二年级 · 画法几何学
他们分别看到的是车的哪一面。

(1)

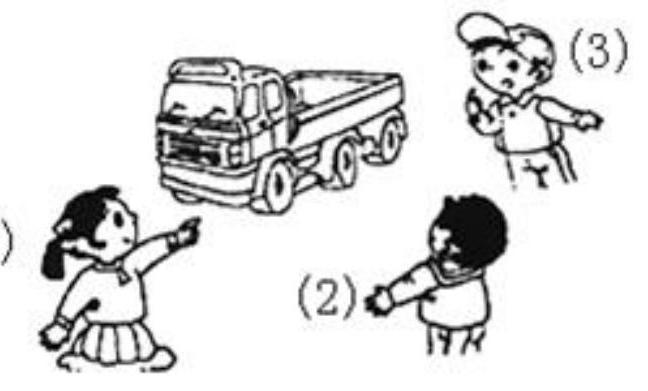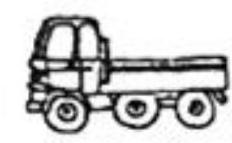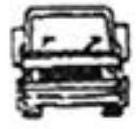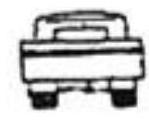
A.

B.

C.

答案: C